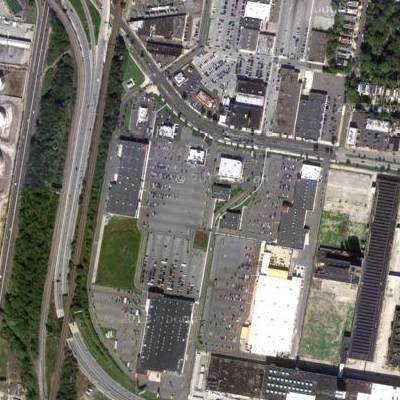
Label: gParking